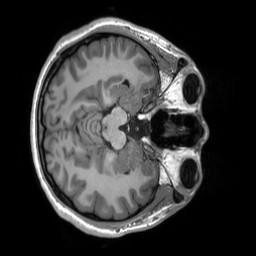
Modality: T1w
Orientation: axial
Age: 25
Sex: female
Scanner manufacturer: siemens
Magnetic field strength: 3 T
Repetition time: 2.53 s
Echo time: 0.00219 s